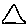
Label: triangle